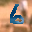
Label: 6